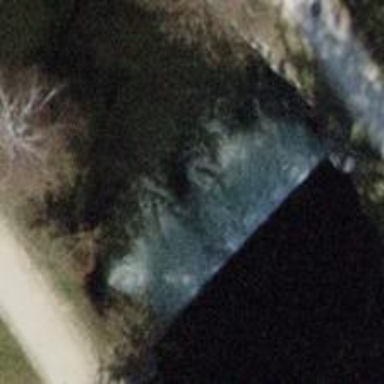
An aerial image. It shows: Weir in waterway.